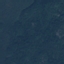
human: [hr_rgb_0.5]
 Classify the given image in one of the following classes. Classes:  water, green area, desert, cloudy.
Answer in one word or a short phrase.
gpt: green area